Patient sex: F
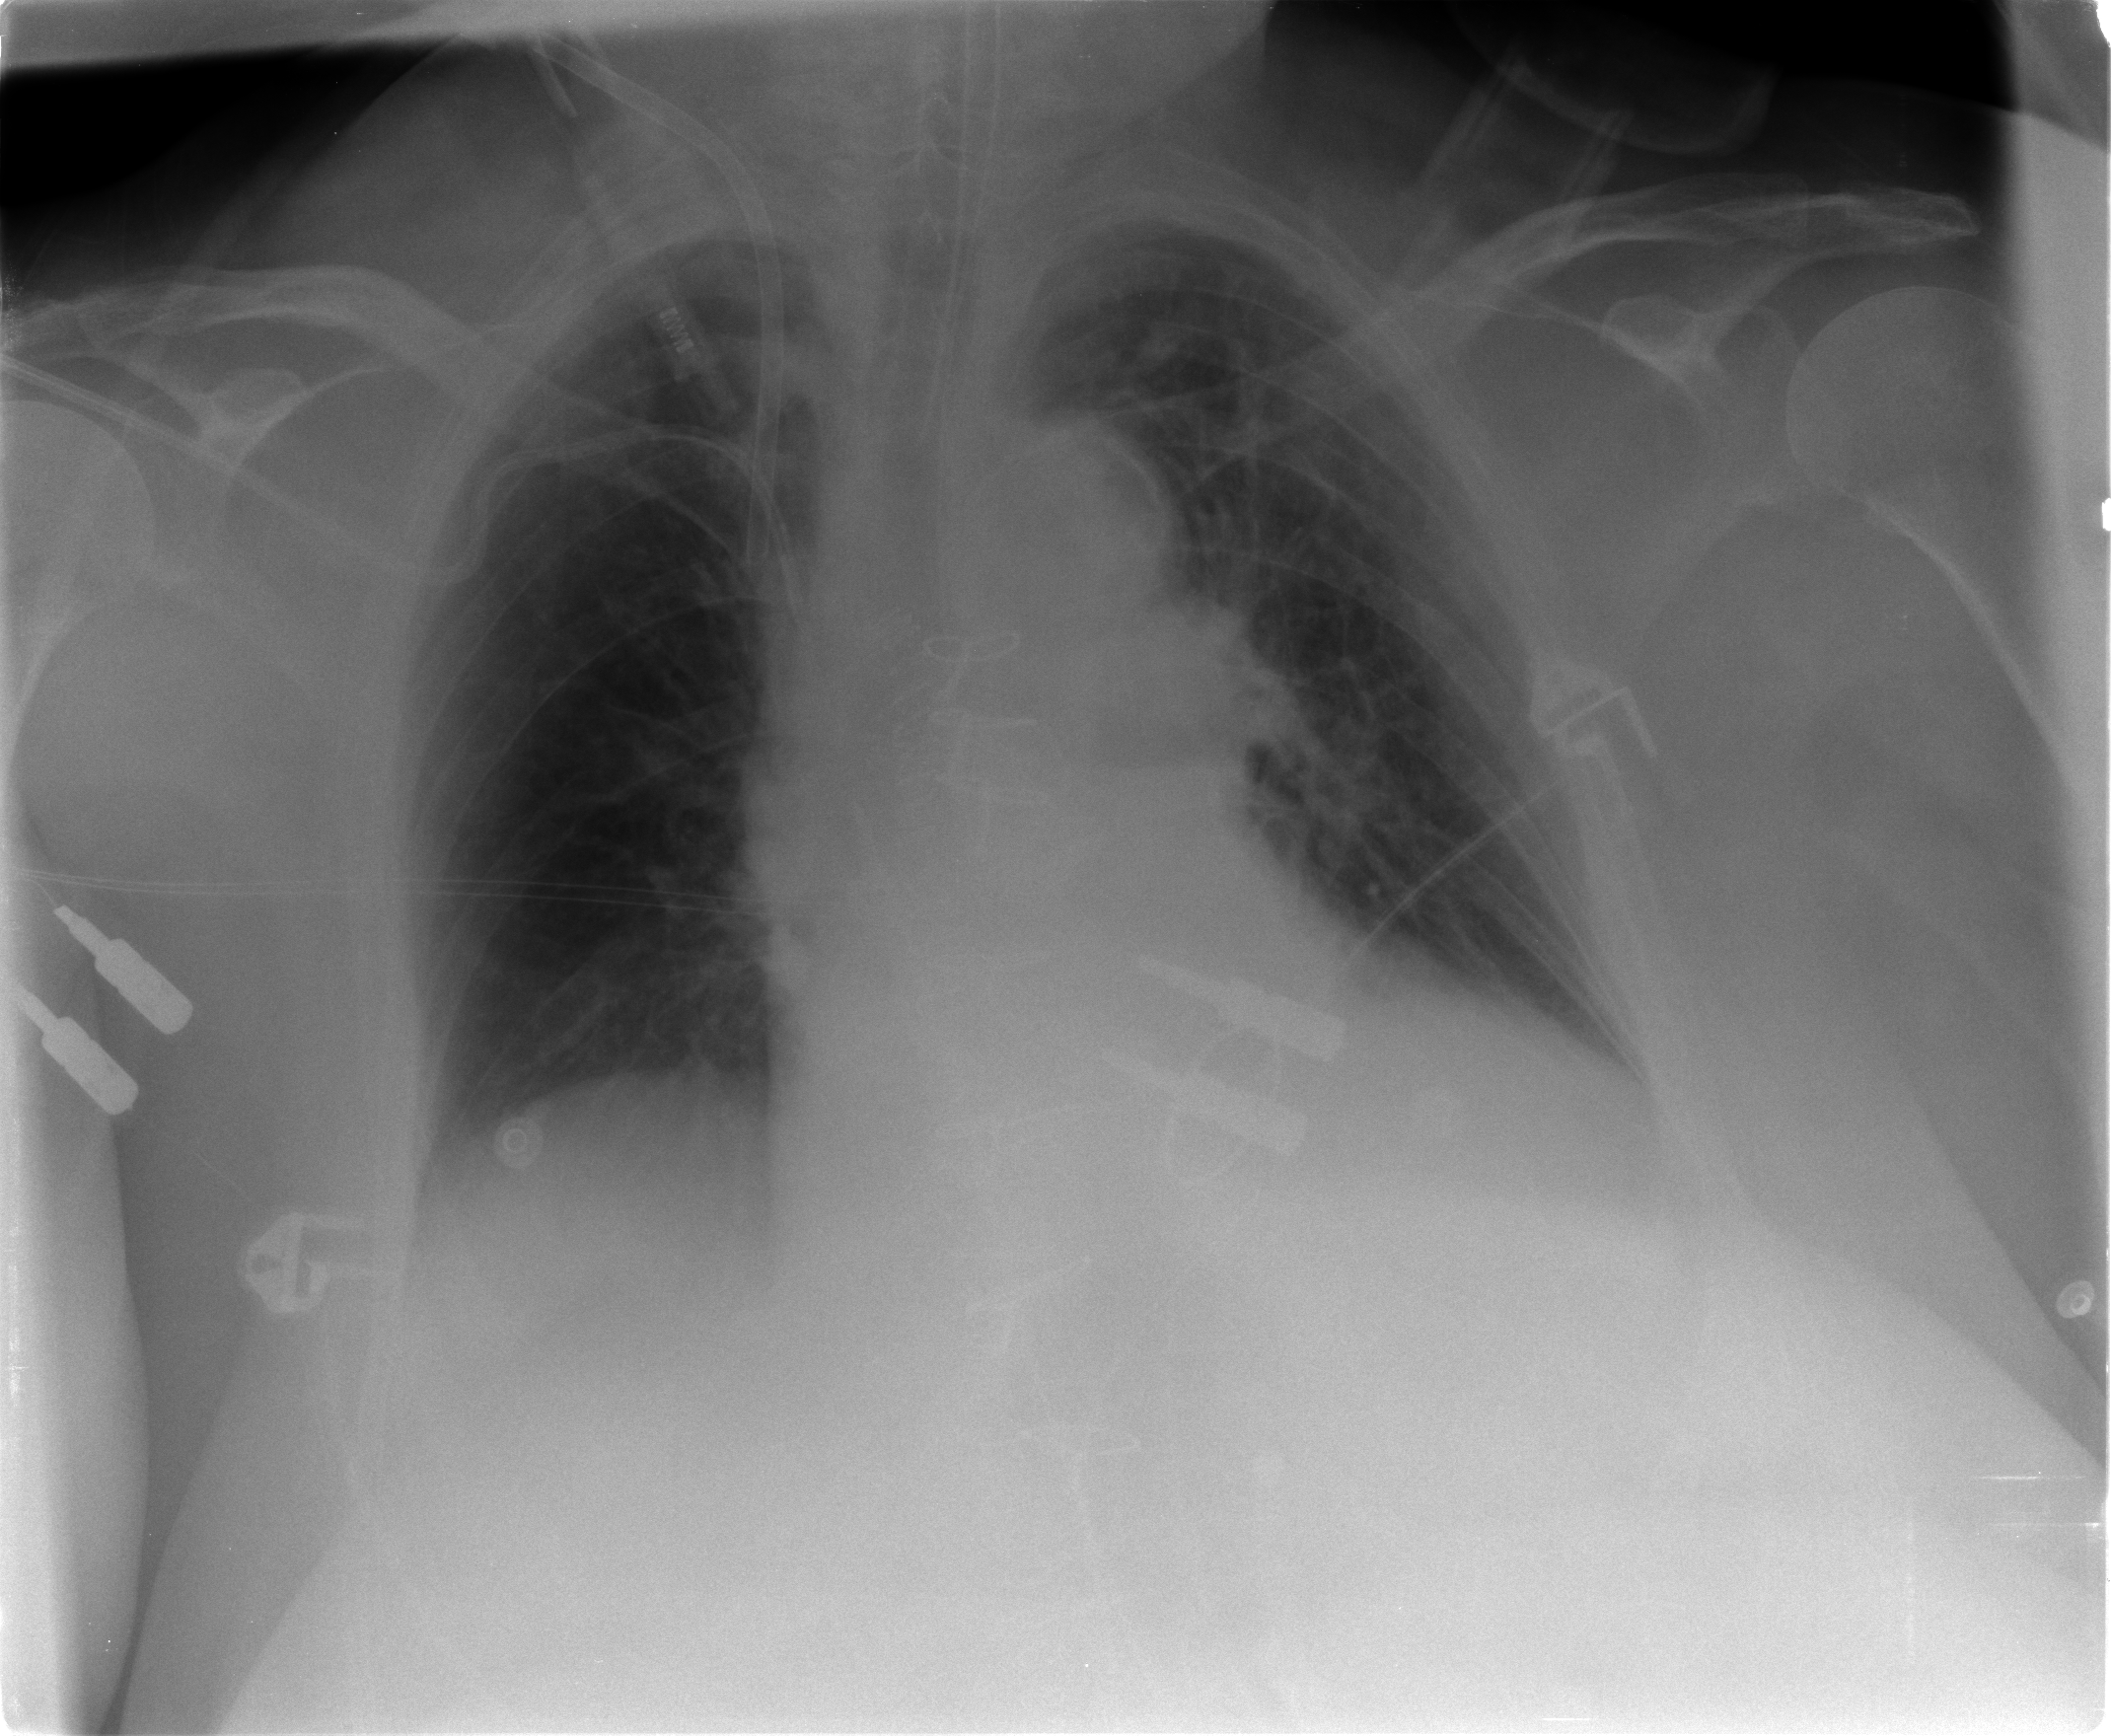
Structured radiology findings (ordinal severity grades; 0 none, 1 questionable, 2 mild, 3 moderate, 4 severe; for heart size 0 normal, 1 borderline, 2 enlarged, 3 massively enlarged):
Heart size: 3
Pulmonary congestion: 2
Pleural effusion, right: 2
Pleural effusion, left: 2
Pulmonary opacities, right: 0
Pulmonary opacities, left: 0
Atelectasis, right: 2
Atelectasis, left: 2